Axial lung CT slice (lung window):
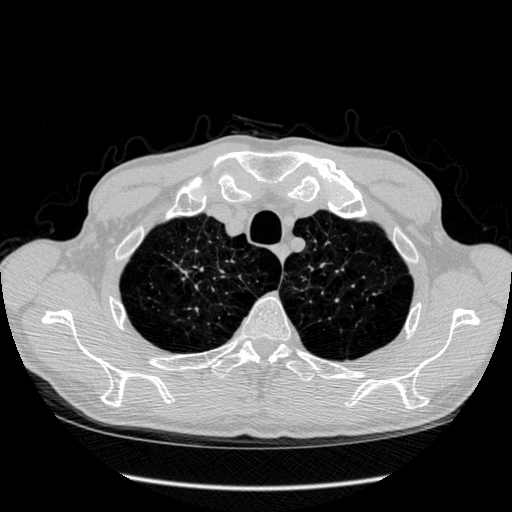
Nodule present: no